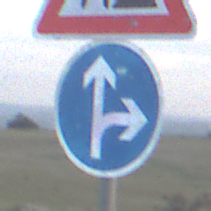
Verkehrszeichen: VorgeschriebeneFahrtrichtungGeradeausOderRechts
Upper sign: Arbeitsstelle
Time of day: SunriseSunset
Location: Outdoor (Nature)
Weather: PartlyCloudy
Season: NotSpecified
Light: Natural